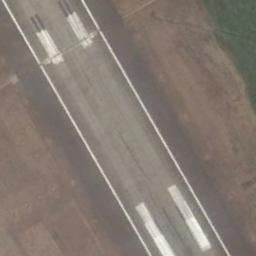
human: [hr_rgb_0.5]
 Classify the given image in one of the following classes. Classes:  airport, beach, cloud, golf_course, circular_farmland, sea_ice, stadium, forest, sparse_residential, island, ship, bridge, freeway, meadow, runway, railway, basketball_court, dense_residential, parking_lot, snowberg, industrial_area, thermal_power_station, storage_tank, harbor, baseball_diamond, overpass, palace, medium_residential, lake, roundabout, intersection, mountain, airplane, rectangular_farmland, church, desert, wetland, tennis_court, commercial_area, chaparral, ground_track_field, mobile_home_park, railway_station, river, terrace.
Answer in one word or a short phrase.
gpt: runway